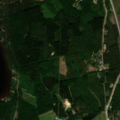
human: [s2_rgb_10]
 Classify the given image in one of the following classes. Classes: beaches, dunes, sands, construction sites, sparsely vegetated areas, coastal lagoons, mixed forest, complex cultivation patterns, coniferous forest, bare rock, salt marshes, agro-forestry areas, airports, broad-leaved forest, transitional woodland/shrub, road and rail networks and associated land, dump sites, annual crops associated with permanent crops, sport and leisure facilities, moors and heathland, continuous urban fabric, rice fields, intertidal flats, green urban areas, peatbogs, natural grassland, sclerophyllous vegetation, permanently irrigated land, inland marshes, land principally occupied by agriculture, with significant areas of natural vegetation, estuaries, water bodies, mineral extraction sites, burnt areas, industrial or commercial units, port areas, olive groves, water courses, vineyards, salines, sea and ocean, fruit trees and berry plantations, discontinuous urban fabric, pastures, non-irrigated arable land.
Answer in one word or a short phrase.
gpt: broad-leaved forest, coniferous forest, mixed forest, water bodies